Interaction volume radius: 10 \u00c5
Interaction volume height: 35 \u00c5
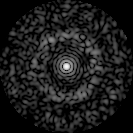
Disorder parameter: 0.8435